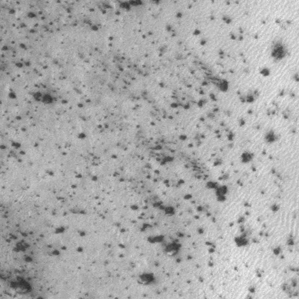
Label: frost